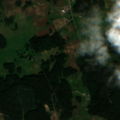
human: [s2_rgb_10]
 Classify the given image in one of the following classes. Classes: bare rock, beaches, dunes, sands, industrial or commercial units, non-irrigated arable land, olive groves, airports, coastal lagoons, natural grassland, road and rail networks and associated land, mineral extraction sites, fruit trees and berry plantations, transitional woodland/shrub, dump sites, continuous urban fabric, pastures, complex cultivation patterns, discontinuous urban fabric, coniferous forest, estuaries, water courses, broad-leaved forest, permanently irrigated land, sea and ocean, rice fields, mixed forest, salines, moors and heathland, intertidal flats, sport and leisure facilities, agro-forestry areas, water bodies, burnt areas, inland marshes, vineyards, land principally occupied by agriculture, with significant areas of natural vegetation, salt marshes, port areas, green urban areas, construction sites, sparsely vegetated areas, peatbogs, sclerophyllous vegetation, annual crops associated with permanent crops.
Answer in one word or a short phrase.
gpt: non-irrigated arable land, pastures, complex cultivation patterns, land principally occupied by agriculture, with significant areas of natural vegetation, mixed forest